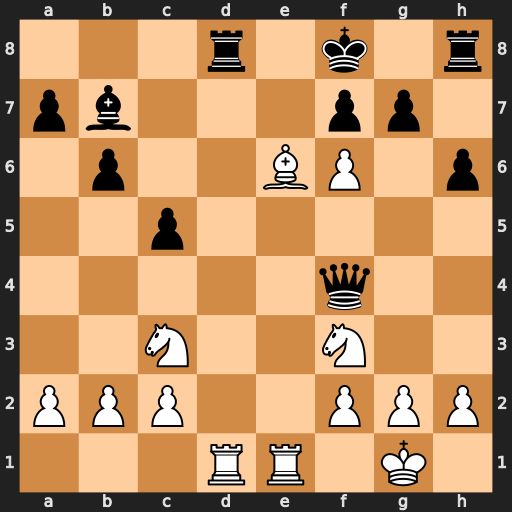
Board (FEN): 3r1k1r/pb3pp1/1p2BP1p/2p5/5q2/2N2N2/PPP2PPP/3RR1K1
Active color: w
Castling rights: -
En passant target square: -
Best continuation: Rxd8#